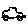
Label: car